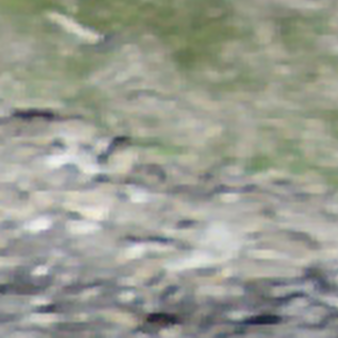
Label: other